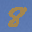
Label: 8